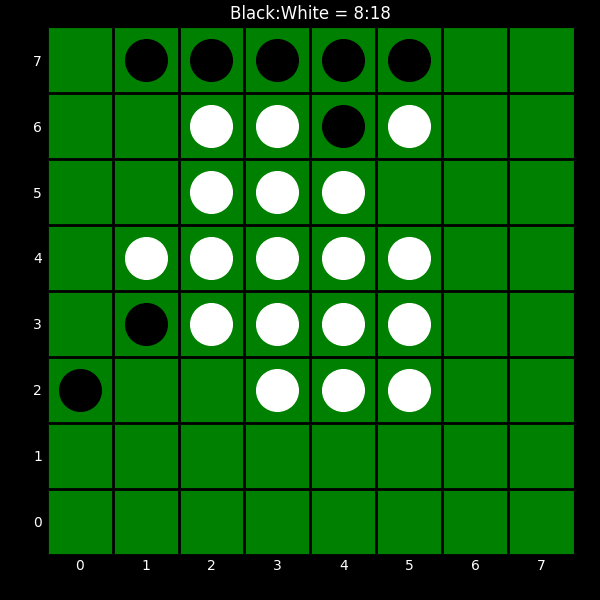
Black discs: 8
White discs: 18